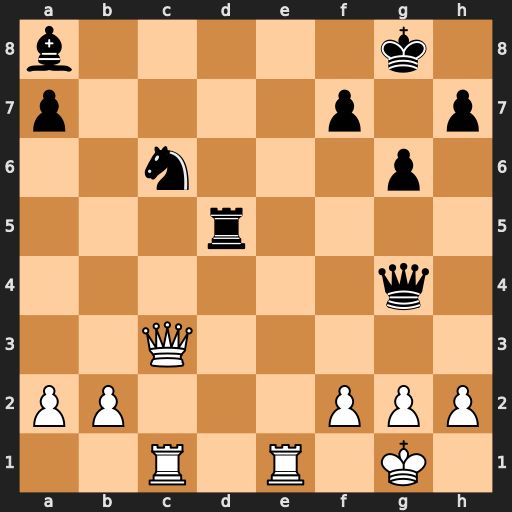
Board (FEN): b5k1/p4p1p/2n3p1/3r4/6q1/2Q5/PP3PPP/2R1R1K1
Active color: w
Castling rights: -
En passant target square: -
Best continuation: Re8#